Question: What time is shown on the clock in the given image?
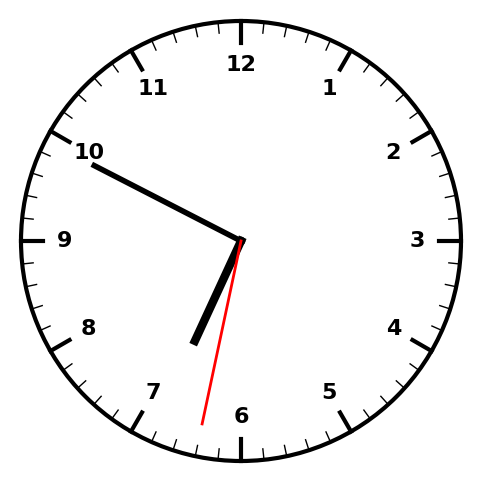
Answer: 06:49:32